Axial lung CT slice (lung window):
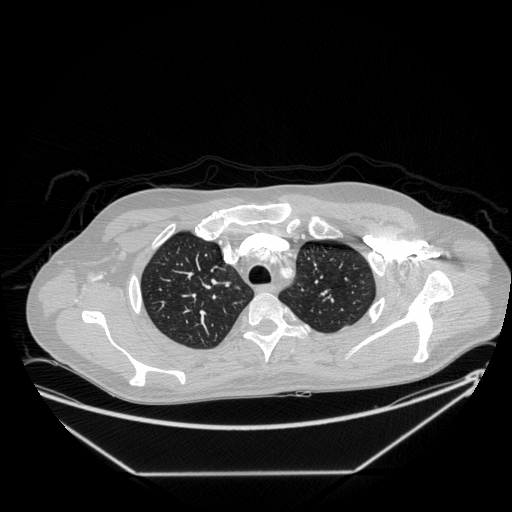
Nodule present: no